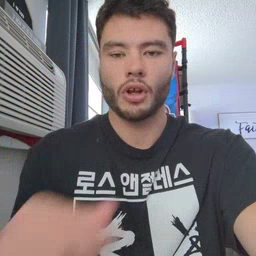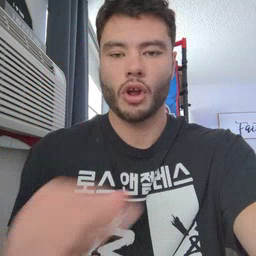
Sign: owl